Question: Someone knows a JQuery plugin (may be something in HTML5) to create a map with elements that can be draggable?
Like image
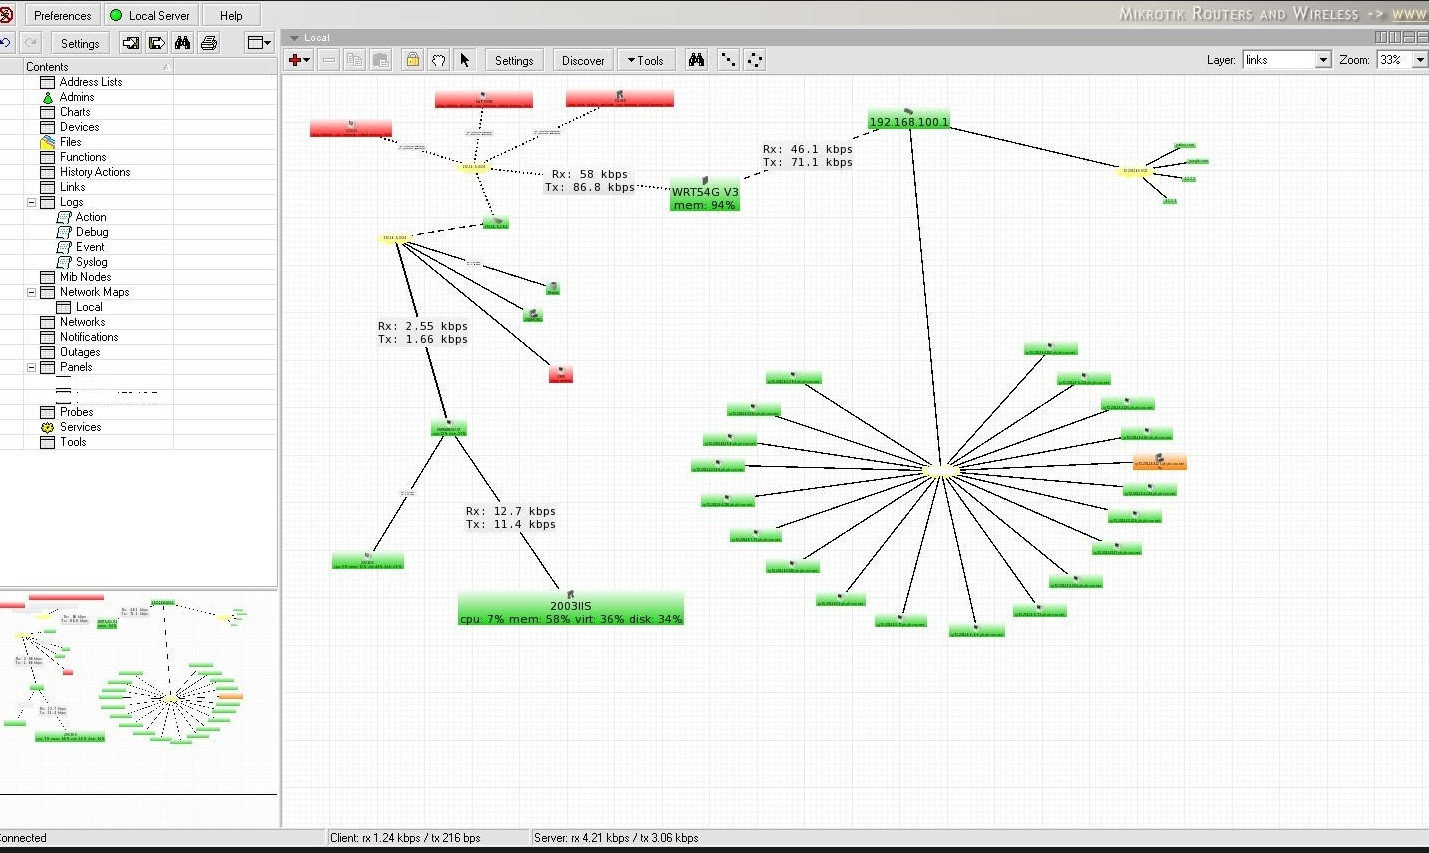
Answer: Here is this fantastic jQuery : <URL>
Apart from this (depending upon your use):
<URL>
<URL>
Though, it will take you some time getting used to it.